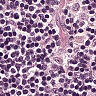
Metastatic tissue present: no